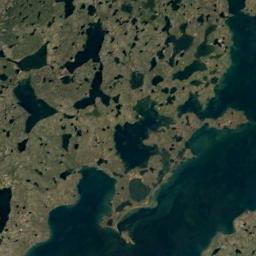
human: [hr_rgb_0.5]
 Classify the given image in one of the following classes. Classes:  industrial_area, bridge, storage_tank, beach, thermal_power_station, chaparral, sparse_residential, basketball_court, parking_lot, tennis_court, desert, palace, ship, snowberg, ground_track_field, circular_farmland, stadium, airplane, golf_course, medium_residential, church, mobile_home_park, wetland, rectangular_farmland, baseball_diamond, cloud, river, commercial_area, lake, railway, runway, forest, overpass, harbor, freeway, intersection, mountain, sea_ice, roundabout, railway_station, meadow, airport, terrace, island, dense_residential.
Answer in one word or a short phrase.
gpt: wetland